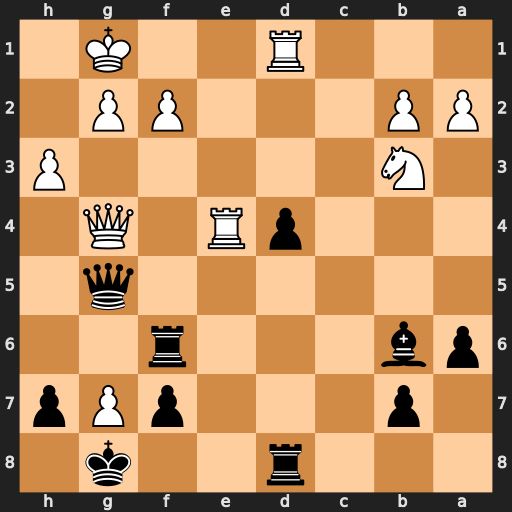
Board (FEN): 3r2k1/1p3pPp/pb3r2/6q1/3pR1Q1/1N5P/PP3PP1/3R2K1
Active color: b
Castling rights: -
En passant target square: -
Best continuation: Qxg4 Rxg4 d3